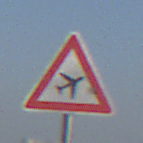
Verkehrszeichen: FlugbetriebLinks
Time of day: SunriseSunset
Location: Outdoor (Urban)
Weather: Clear
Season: NotSpecified
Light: Natural